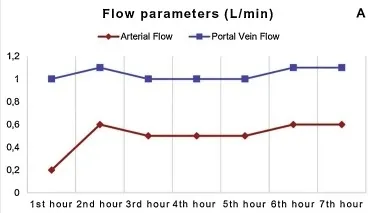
Liver functions parameters during normothermic machine perfusion:. Hepatic artery, and ,portal vein flow rate.
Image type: chart (chart)